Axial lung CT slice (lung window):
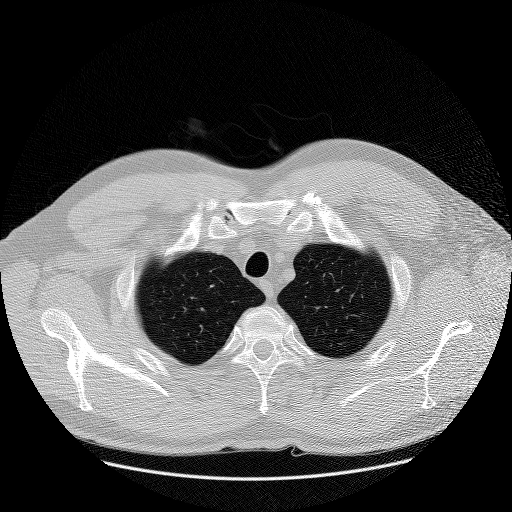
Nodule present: no